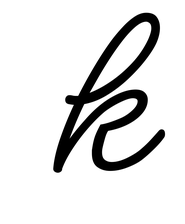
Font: MeowScript-Regular